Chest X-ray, PA view. Patient: 69 years old, sex M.
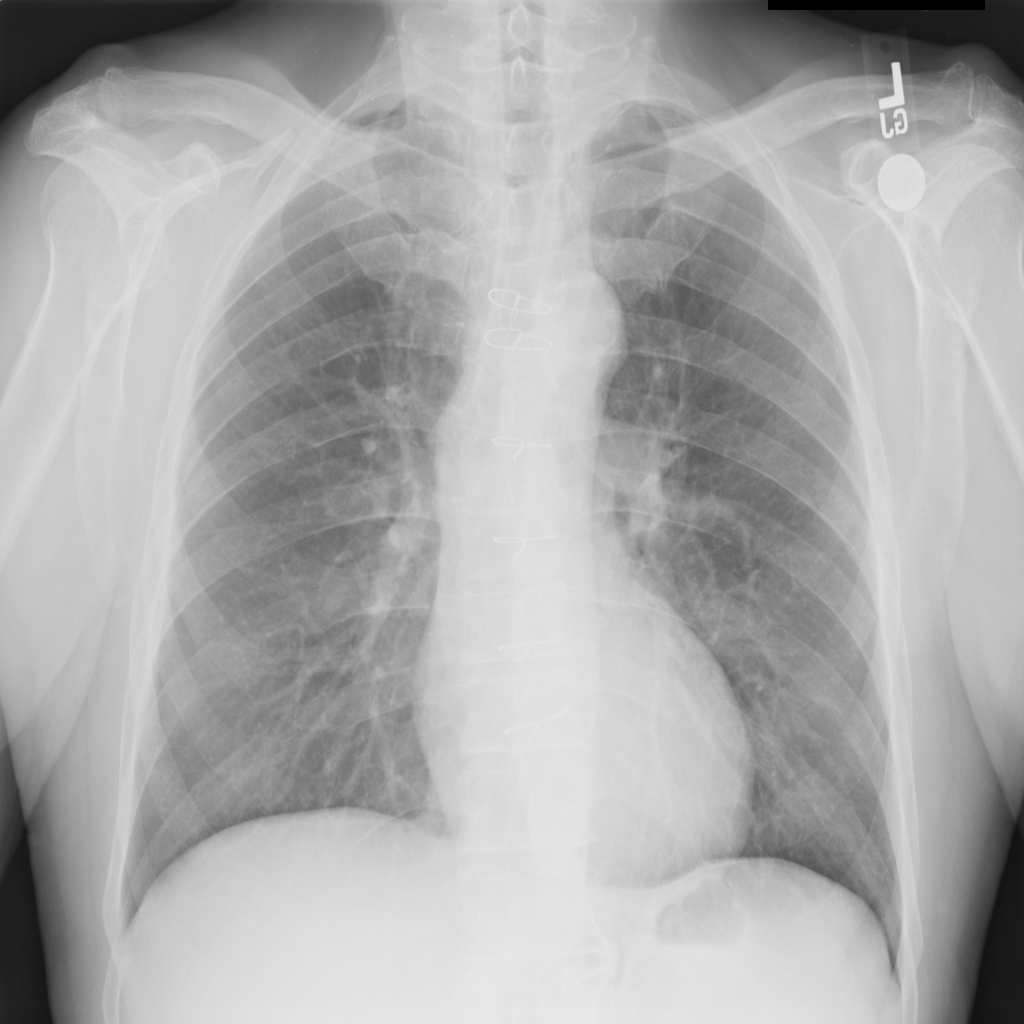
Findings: No Finding